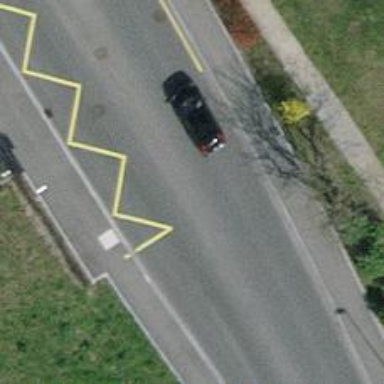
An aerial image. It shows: Bus stop with designated stop position for public transport.